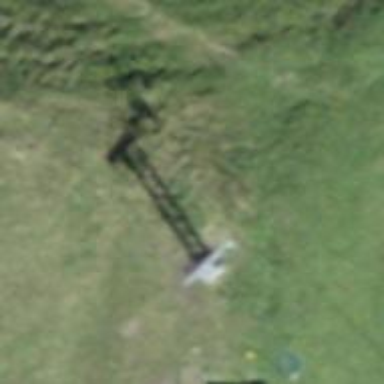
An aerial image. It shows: Pylon used for aerialway.